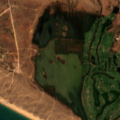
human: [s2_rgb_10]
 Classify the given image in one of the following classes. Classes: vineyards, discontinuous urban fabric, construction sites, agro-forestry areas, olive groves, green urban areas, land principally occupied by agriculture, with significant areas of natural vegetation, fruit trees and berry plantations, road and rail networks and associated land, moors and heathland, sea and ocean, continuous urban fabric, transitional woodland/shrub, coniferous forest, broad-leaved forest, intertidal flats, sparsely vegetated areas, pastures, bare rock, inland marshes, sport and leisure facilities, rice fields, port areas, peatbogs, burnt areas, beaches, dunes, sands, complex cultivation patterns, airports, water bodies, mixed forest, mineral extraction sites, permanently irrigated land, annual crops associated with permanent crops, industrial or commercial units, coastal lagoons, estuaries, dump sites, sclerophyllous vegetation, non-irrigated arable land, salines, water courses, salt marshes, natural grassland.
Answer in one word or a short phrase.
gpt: sport and leisure facilities, vineyards, annual crops associated with permanent crops, complex cultivation patterns, beaches, dunes, sands, coastal lagoons, sea and ocean